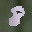
Label: 8